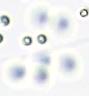
Label: Phaeocystis